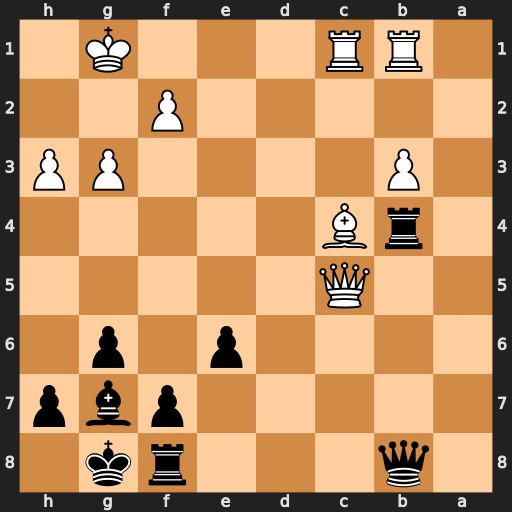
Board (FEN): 1q3rk1/5pbp/4p1p1/2Q5/1rB5/1P4PP/5P2/1RR3K1
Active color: b
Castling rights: -
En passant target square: -
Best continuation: Rc8 Qxc8+ Qxc8